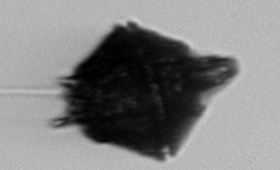
Label: Gonyaulax